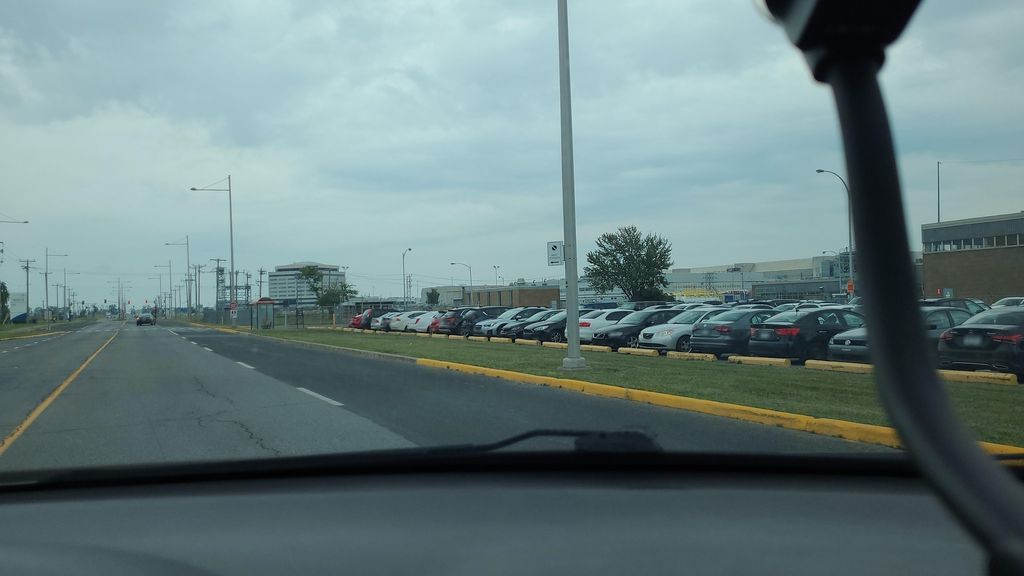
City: montreal